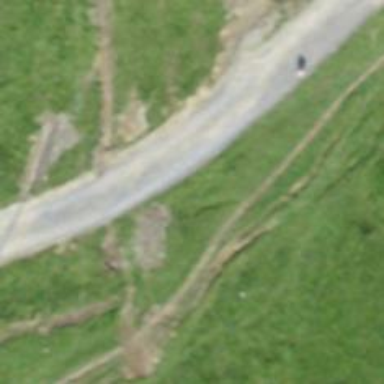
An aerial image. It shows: Unpaved path with grade3 tracktype.